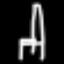
Label: chair